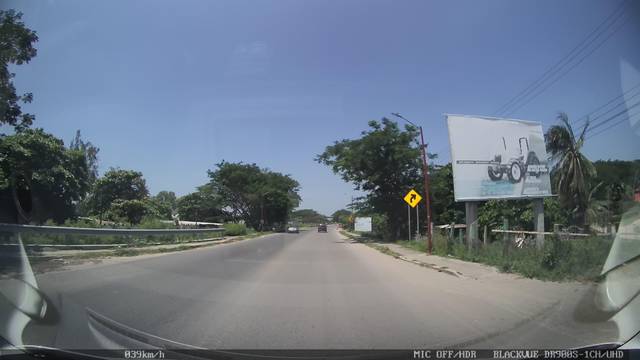
Region: Mexico
Coordinates: 16.451, -95.004